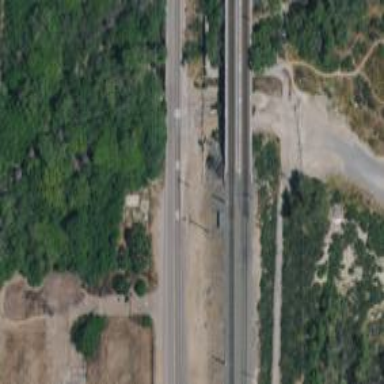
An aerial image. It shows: Bridge for light rail electrified with contact line.